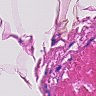
Metastatic tissue present: no